Question: let me show you my flow briefly.
when I am calling an Ajax from the index.phtml file the ajax returns me this response.
'''
Array
(
[Data] => Array
(
[0] => Array
(
[PlayerId] => 201503261611120312176355026
[PlayerName] => Leonel Messi
[PlayerPossition] => Striker
[PlayerPrice] => 15
[PlayerNationality] => Argentina
[ImageUrl] => messi.jpg
)
[1] => Array
(
[PlayerId] => 2015040711252904291525683176
[PlayerName] => Simon Mignolet
[PlayerPossition] => Goalkeeper
[PlayerPrice] => 12
[PlayerNationality] => Belgium
[ImageUrl] => Mignolet.jpg
)
[2] => Array
(
[PlayerId] => 201503301517200320707502096
[PlayerName] => Petr Cech
[PlayerPossition] => Goalkeeper
[PlayerPrice] => 10
[PlayerNationality] => czech Republic
[ImageUrl] => Petr.jpg
)
)
'''
This is because of When I am calling an API it is giving me the json string like this and I am decoding it so we will get the above out put.
'''
{"Data":[{"PlayerId":"201503261611120312176355026","PlayerName":"Leonel Messi","PlayerPossition":"Striker","PlayerPrice":"15","PlayerNationality":"Argentina","ImageUrl":"messi.jpg"},
{"PlayerId":"2015040711252904291525683176","PlayerName":"Simon Mignolet","PlayerPossition":"Goalkeeper","PlayerPrice":"12","PlayerNationality":"Belgium","ImageUrl":"Mignolet.jpg"},
{"PlayerId":"201503301517200320707502096","PlayerName":"Petr Cech","PlayerPossition":"Goalkeeper","PlayerPrice":"10","PlayerNationality":"czech Republic","ImageUrl":"Petr.jpg"}]
}
'''
Finally what is my questions are.
>
1. I want to use the response of API in javascript as array so,I am doing json_decode on the string coming from the api,I should decode the string or ket as it is as a json String for further use in javascript?if yes then how can I use the json string in javascript as array?
2. if no then how can I use the PHP array that I have shown above in javascript as array.?
Help is needed!
It just need the guidance that how to use it, i have seen manny question on this topic but not getting it properly.
This is the full response..
'''
{"Data":[{"PlayerId":"201503261611120312176355026","PlayerName":"Leonel Messi","PlayerPossition":"Striker","PlayerPrice":"15","PlayerNationality":"Argentina","ImageUrl":"messi.jpg"},{"PlayerId":"2015040711252904291525683176","PlayerName":"Simon Mignolet","PlayerPossition":"Goalkeeper","PlayerPrice":"12","PlayerNationality":"Belgium","ImageUrl":"Mignolet.jpg"},{"PlayerId":"201503301517200320707502096","PlayerName":"Petr Cech","PlayerPossition":"Goalkeeper","PlayerPrice":"10","PlayerNationality":"czech Republic","ImageUrl":"Petr.jpg"},{"PlayerId":"2015040711263304331239304618","PlayerName":"Mario Balotelli","PlayerPossition":"Forward","PlayerPrice":"13","PlayerNationality":"Italy","ImageUrl":"Mario.jpg"},{"PlayerId":"2015040711153004301142178636","PlayerName":"John Terry","PlayerPossition":"Defender","PlayerPrice":"15","PlayerNationality":"England","ImageUrl":"Terry.jpg"},{"PlayerId":"2015033015173503352044674486","PlayerName":"Wayne Rooney","PlayerPossition":"Striker","PlayerPrice":"12","PlayerNationality":"England","ImageUrl":"Rooney.jpeg"},{"PlayerId":"2015040711274604461644280531","PlayerName":"Glen Johnson","PlayerPossition":"Defender","PlayerPrice":"12","PlayerNationality":"England","ImageUrl":"Johnson.jpg"},{"PlayerId":"201504071121180418898562745","PlayerName":"Wojciech Szczesny","PlayerPossition":"Goalkeeper","PlayerPrice":"12","PlayerNationality":"Poland","ImageUrl":"Szczesny.jpg"},{"PlayerId":"201504071121500450766284368","PlayerName":"Theo Walcott","PlayerPossition":"Forward","PlayerPrice":"13","PlayerNationality":"England","ImageUrl":"Walcott.jpg"},{"PlayerId":"0","PlayerName":"Petr Cech","PlayerPossition":"Goalkeeper","PlayerPrice":"10","PlayerNationality":"czech Republic","ImageUrl":"Petr.jpg"},{"PlayerId":"201504101708340434430387485","PlayerName":"Petr Cech","PlayerPossition":"Goalkeeper","PlayerPrice":"10","PlayerNationality":"czech Republic","ImageUrl":"Petr.jpg"},{"PlayerId":"2015032616092803281211739999","PlayerName":"Leonel Messi","PlayerPossition":"Striker","PlayerPrice":"15","PlayerNationality":"Argentina","ImageUrl":"messi.jpg"},{"PlayerId":"2015040711193204321670945005","PlayerName":"onny Evans","PlayerPossition":"Defender","PlayerPrice":"11","PlayerNationality":"England","ImageUrl":"Evans.jpg"},{"PlayerId":"201503311244410341392250417","PlayerName":"Diego Costa","PlayerPossition":"Striker","PlayerPrice":"10","PlayerNationality":"Span","ImageUrl":"diego.jpg"},{"PlayerId":"2015040711181504151664744966","PlayerName":"Wayne Rooney","PlayerPossition":"Forward","PlayerPrice":"15","PlayerNationality":"England","ImageUrl":"Rooney.jpg"},{"PlayerId":"201504071117260426381135053","PlayerName":"David de Gea","PlayerPossition":"Goalkeeper","PlayerPrice":"10","PlayerNationality":"Spain","ImageUrl":"David.jpg"},{"PlayerId":"2015040711224104411470384753","PlayerName":"Tomas Rosicky","PlayerPossition":"Midfielder","PlayerPrice":"12","PlayerNationality":"czech Republic","ImageUrl":"Rosicky.jpg"},{"PlayerId":"2015040711270704071555972375","PlayerName":"Steven Gerrard","PlayerPossition":"Midfielder","PlayerPrice":"15","PlayerNationality":"England","ImageUrl":"Gerrard.jpg"},{"PlayerId":"2015033112335503551596743050","PlayerName":"Diego Costa","PlayerPossition":"Striker","PlayerPrice":"10","PlayerNationality":"Brazil","ImageUrl":"diego.jpg"},{"PlayerId":"2015040711145204521635036421","PlayerName":"John Obi Mikel","PlayerPossition":"Midfielder","PlayerPrice":"11","PlayerNationality":"Nigeria","ImageUrl":"John.jpg"},{"PlayerId":"2015040711141204121342616372","PlayerName":"Didier Drogba","PlayerPossition":"Forward","PlayerPrice":"12","PlayerNationality":"Cote d'Ivoire","ImageUrl":"Didier.jpg"},{"PlayerId":"201504071118430443104059381","PlayerName":"Michael Carrick","PlayerPossition":"Midfielder","PlayerPrice":"12","PlayerNationality":"England","ImageUrl":"Carrick.jpg"},{"PlayerId":"201504091258150415433179519","PlayerName":"Petr Cech1","PlayerPossition":"Goalkeeper","PlayerPrice":"10","PlayerNationality":"czech Republic","ImageUrl":"Petr.jpg"},{"PlayerId":"201504071123160416447868423","PlayerName":"Laurent Koscielny","PlayerPossition":"Defender","PlayerPrice":"12","PlayerNationality":"France","ImageUrl":"Koscielny.jpg"},{"PlayerId":"20150407111123042372799765","PlayerName":"Petr Cech","PlayerPossition":"Goalkeeper","PlayerPrice":"10","PlayerNationality":"czech Republic","ImageUrl":"Petr.jpg"}],"requestId":"1"}
'''
This is the errorImage..

My js
'''
$(document).ready(function () {
$.ajax({
url: '/home/getPlayers',
success: function (data) {
showPlayers(data);
}
});
function showPlayers(data) {
console.log(data);
data = JSON.parse(data);
console.log(data);
}
});
'''
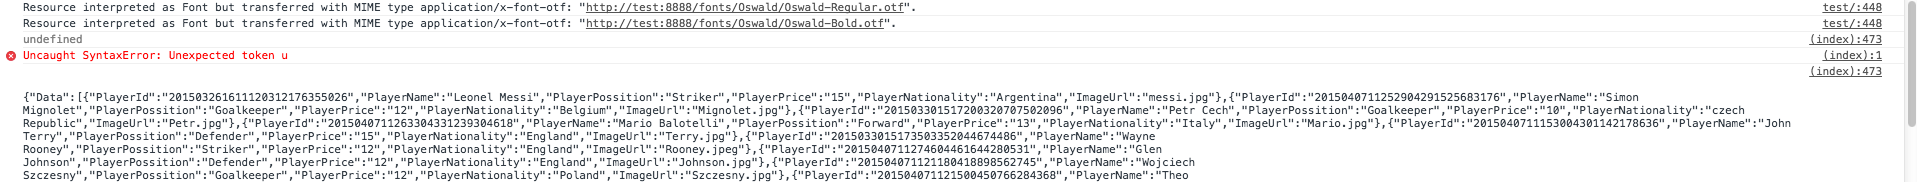
Answer: get your JavaScript variable with
'''
var obj = {"Data":[{"PlayerId":"201503261611120312176355026","PlayerName":"Leonel Messi","PlayerPossition":"Striker","PlayerPrice":"15","PlayerNationality":"Argentina","ImageUrl":"messi.jpg"},{"PlayerId":"2015040711252904291525683176","PlayerName":"Simon Mignolet","PlayerPossition":"Goalkeeper","PlayerPrice":"12","PlayerNationality":"Belgium","ImageUrl":"Mignolet.jpg"},{"PlayerId":"201503301517200320707502096","PlayerName":"Petr Cech","PlayerPossition":"Goalkeeper","PlayerPrice":"10","PlayerNationality":"czech Republic","ImageUrl":"Petr.jpg"}]}
'''
Now you can access the elements like this for example:
'''
obj.Data[0].PlayerId
'''
To parse or create JSON strings, there are these two functions:
'''
JSON.parse()
JSON.strigify()
'''